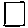
Label: square